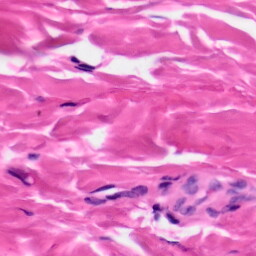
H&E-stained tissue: Skin